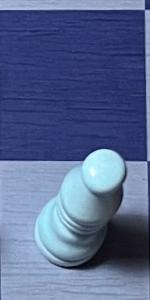
Label: Bishop_White